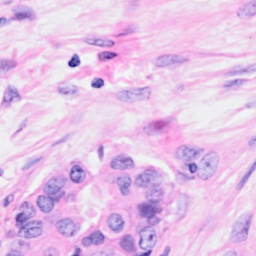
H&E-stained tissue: Breast